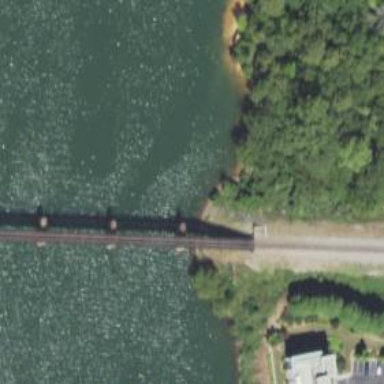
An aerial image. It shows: Railway bridge.